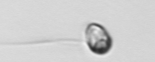
Label: flagellate